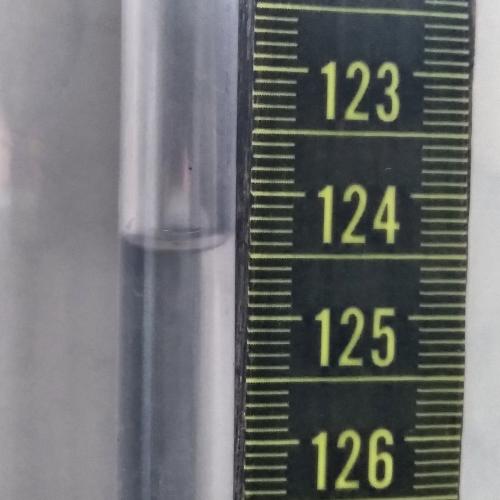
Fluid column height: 124.4 cm